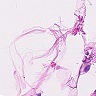
Metastatic tissue present: no